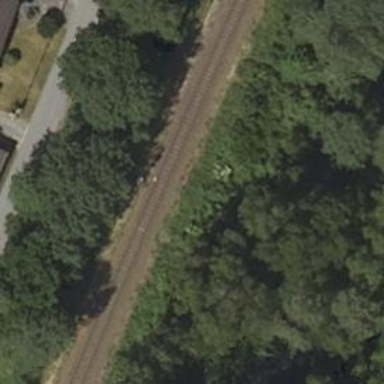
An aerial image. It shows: Railway signal.